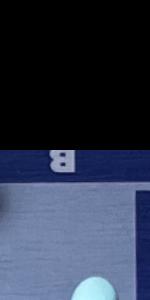
Label: Empty